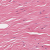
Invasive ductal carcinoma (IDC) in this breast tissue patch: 1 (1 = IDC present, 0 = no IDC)